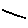
Label: line